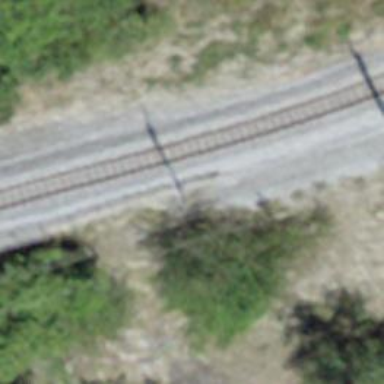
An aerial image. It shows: Catenary mast for power lines.